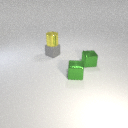
small green metal cube to the left of small green metal cube